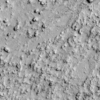
Label: not_dusty